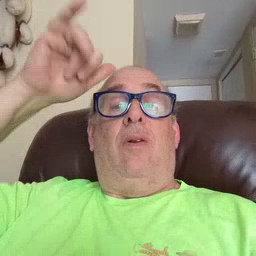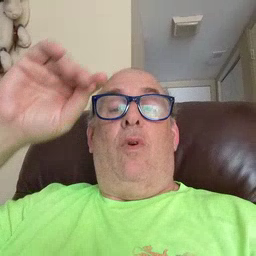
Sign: cowboy